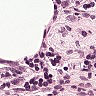
Metastatic tissue present: no